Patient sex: M
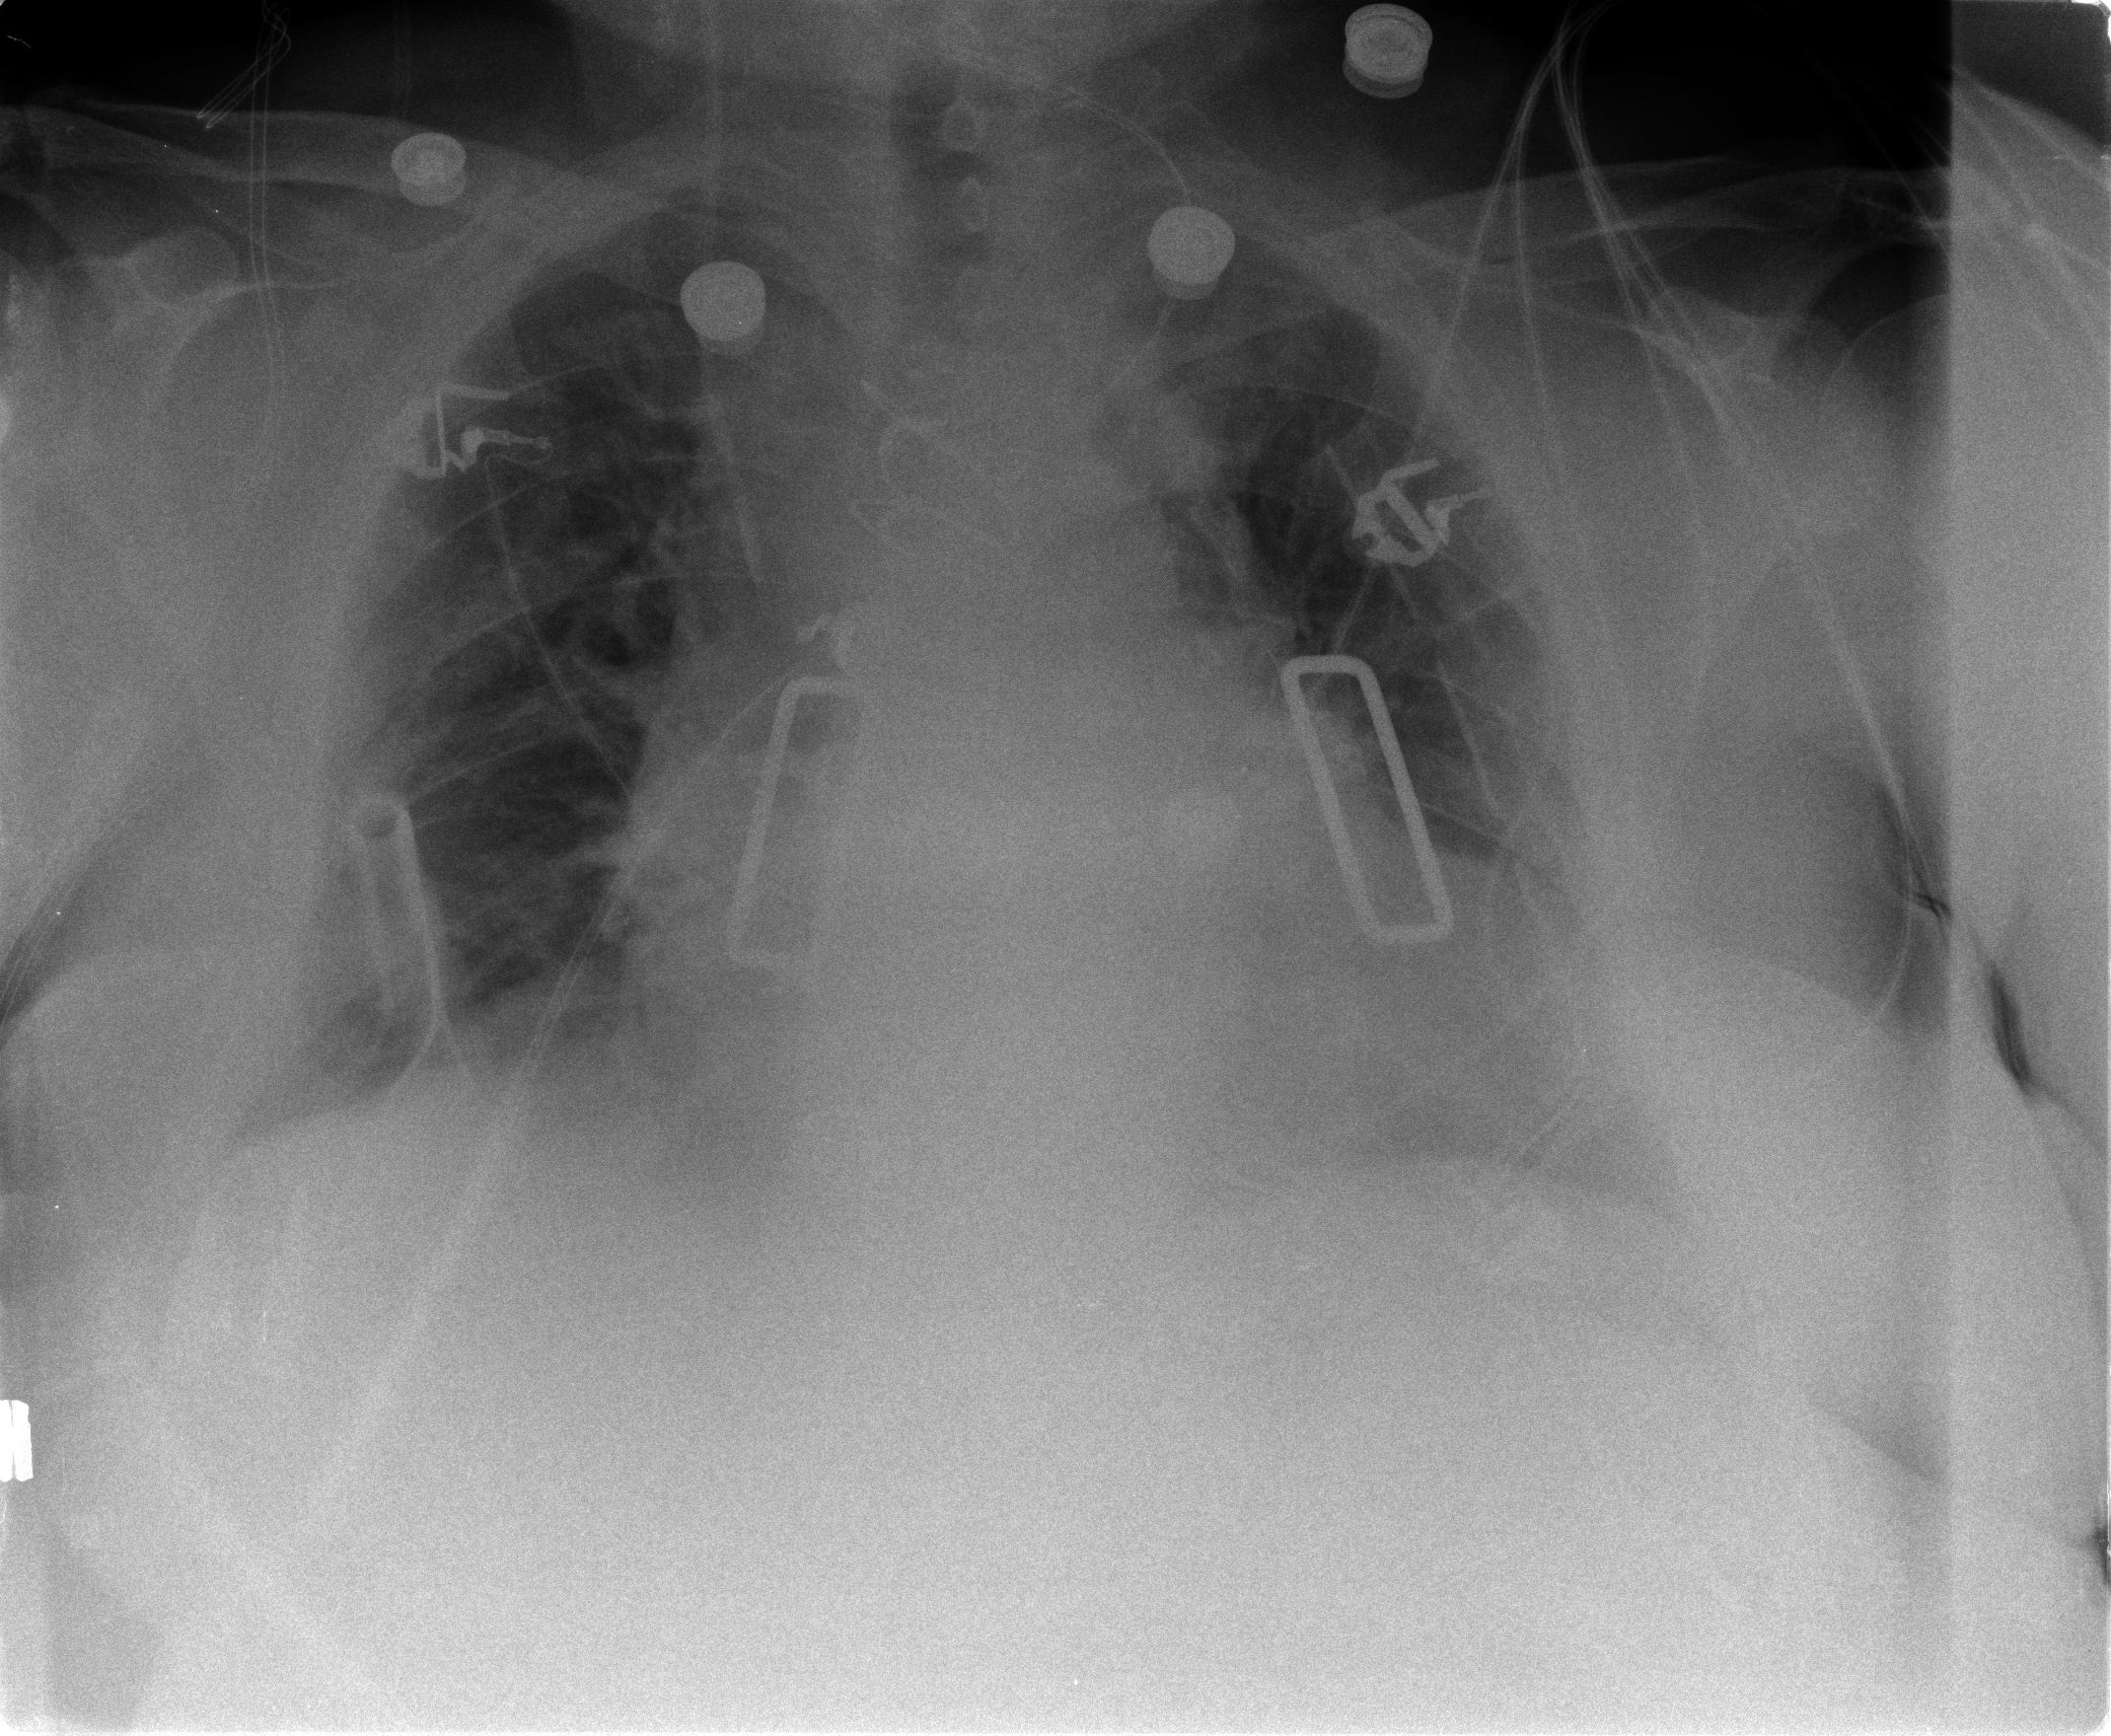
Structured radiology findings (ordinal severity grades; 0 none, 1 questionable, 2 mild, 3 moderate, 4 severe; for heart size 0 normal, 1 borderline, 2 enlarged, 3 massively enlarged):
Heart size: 2
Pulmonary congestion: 1
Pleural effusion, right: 0
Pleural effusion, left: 2
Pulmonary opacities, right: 0
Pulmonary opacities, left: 0
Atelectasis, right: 2
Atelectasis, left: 2